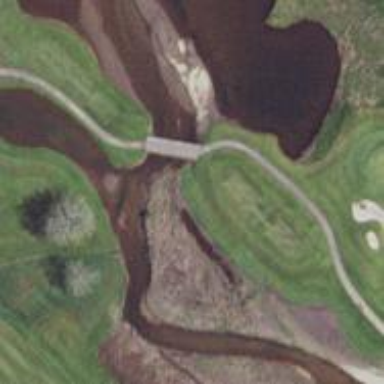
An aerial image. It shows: Footway bridge crossing over golf path.